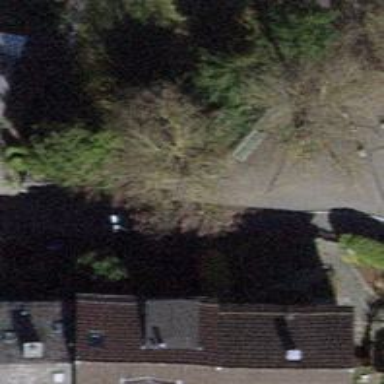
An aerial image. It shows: Sett alley used as service road.